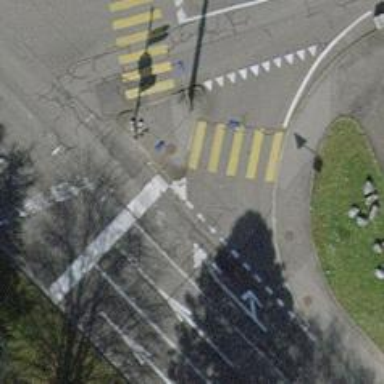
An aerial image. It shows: Zebra crossing on the road.